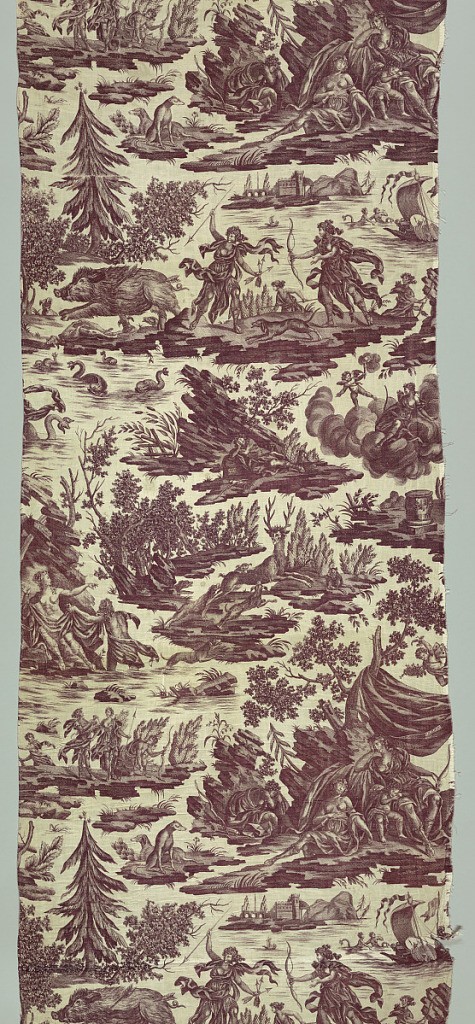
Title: La Chasse de Diane
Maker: Dubey et Comp.
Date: ca. 1810
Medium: cotton Technique: printed by engraved copper plate on plain weave
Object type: Textile
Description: Assorted scenes illustrating stories about the goddess Diana. In one, Acteon has just been turned into a stag, in another a wild boar ravages the fields of Calydon. In brown on white.